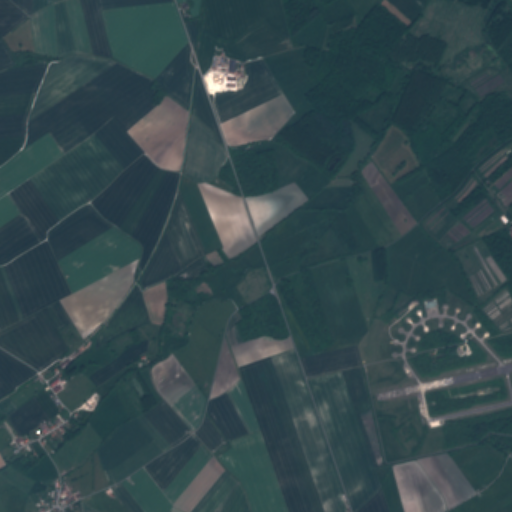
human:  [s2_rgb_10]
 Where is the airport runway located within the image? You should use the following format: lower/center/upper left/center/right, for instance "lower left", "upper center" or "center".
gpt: The airport runway is located in the lower right of the image.
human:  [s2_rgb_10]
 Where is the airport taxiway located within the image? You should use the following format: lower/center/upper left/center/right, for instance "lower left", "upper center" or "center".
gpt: The airport taxiway is located in the lower right of the image.
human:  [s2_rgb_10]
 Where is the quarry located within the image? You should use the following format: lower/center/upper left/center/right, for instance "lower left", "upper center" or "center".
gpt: There is no quarry in the image.